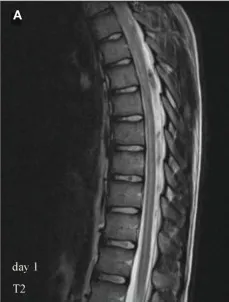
Magnetic resonance imaging (MRI) of the spinal cord during course of illness. MRI showed a longitudinally extensive transverse myelitis (LETM) of the cervical and thoracic spinal cord. In the beginning, the abnormal T2-weighted intramedullary signal hyperintensity appeared filigree, extended over more than seven vertebral segments and was most prominent in the anterior gray substance. (A) Few days later, MRI revealed cervicothoracic cord swelling a large-scale injury of the cord.
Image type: radiology (mri)